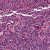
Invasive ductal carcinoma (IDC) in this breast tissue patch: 1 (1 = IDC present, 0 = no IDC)